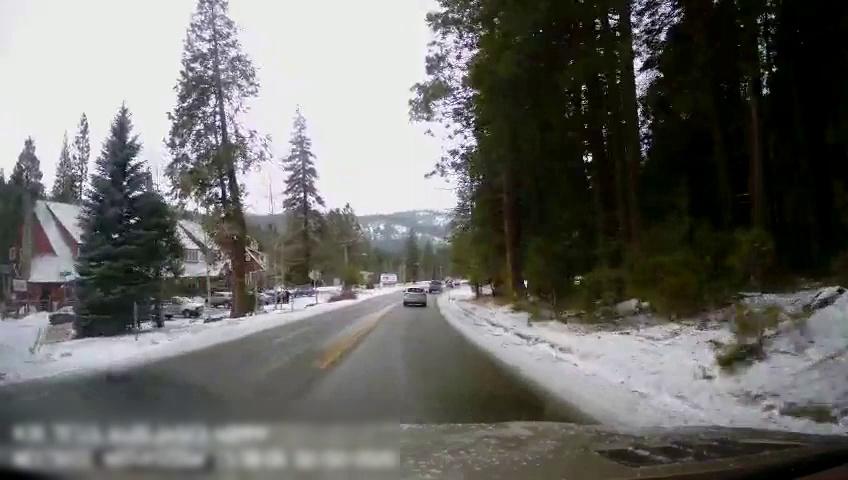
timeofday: Day
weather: Snowy
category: Drivable Space
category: Vehicles | Truck
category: Vehicles | SUV
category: Vehicles | Car
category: Vehicles | Truck
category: Vehicles | Truck
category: Vehicles | SUV
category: Vehicles | Car
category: Vehicles | Car
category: Vehicles | Car
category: Lanes | Current Lane
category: Lanes | Opposite Lane